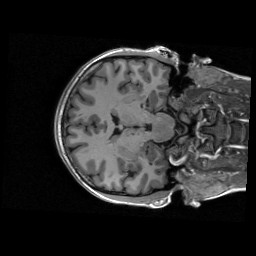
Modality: T1w
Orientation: axial